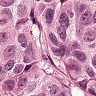
Metastatic tissue present: yes